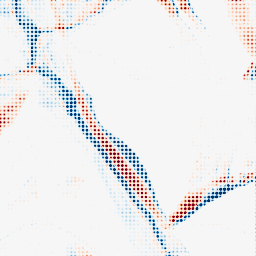
Category: morphological
Decomposition family: morphological_ellipse
Decomposition parameters: operation: average
width: 5
height: 30
Upsampling method: sinc_hamming
Upsampling parameters: scale: 8
kernel_size: 4
Upsampling scale: 8